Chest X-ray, PA view. Patient: 63 years old, sex M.
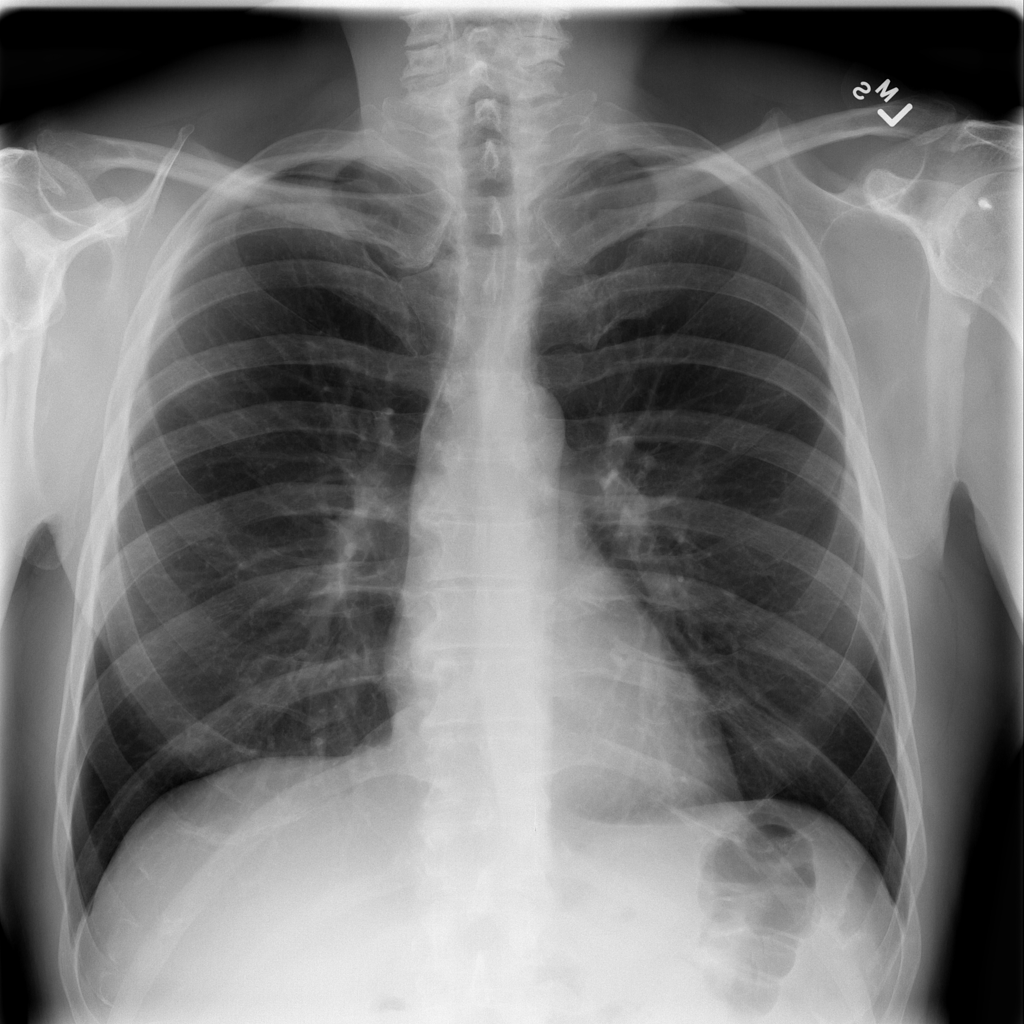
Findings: No Finding